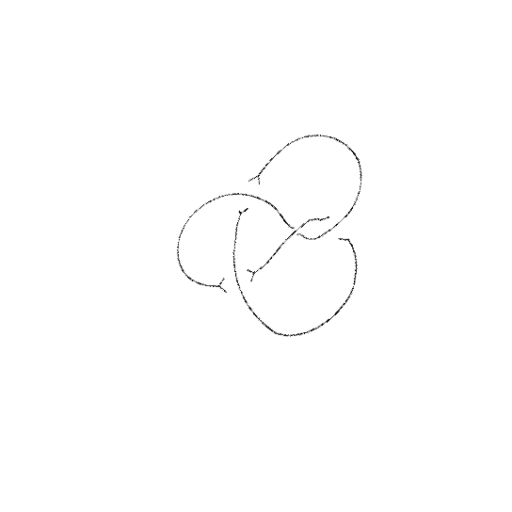
Crossing number: 4